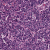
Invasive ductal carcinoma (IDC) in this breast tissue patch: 1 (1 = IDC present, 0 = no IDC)